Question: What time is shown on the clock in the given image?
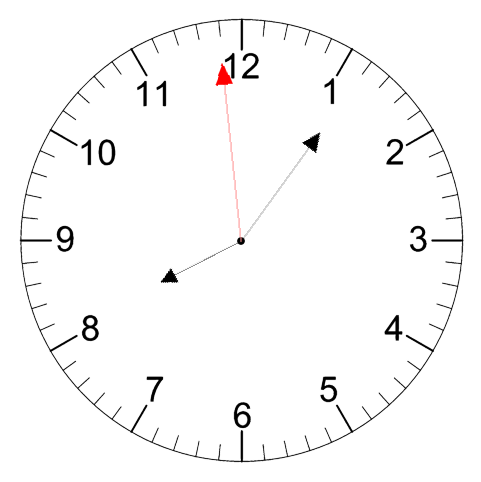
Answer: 08:05:59